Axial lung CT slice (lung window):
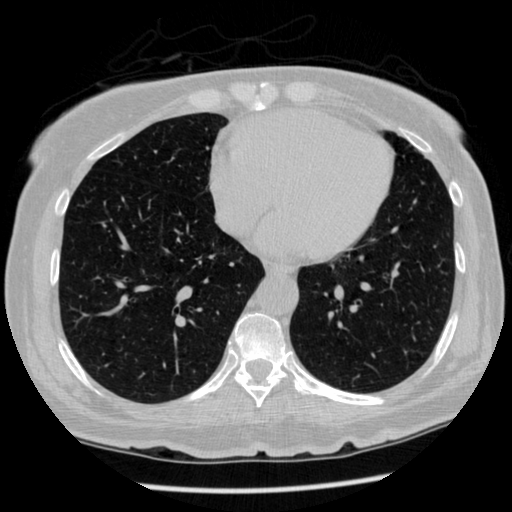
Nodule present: no